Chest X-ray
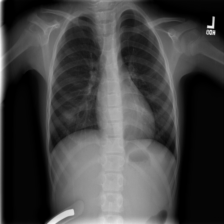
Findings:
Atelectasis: negative
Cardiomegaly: negative
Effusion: negative
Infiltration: negative
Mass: negative
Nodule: negative
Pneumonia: negative
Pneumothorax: negative
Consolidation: negative
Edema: negative
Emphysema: negative
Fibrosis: negative
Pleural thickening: negative
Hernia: negative